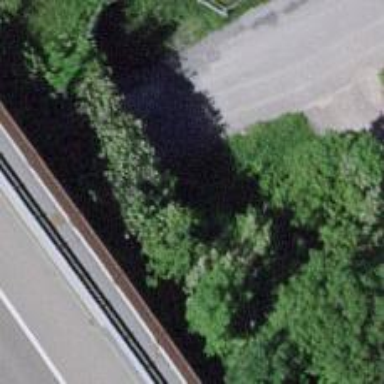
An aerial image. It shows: Unclassified road with asphalt surface going through tunnel.